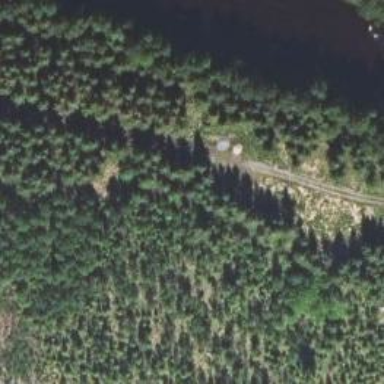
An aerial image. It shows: Track road.